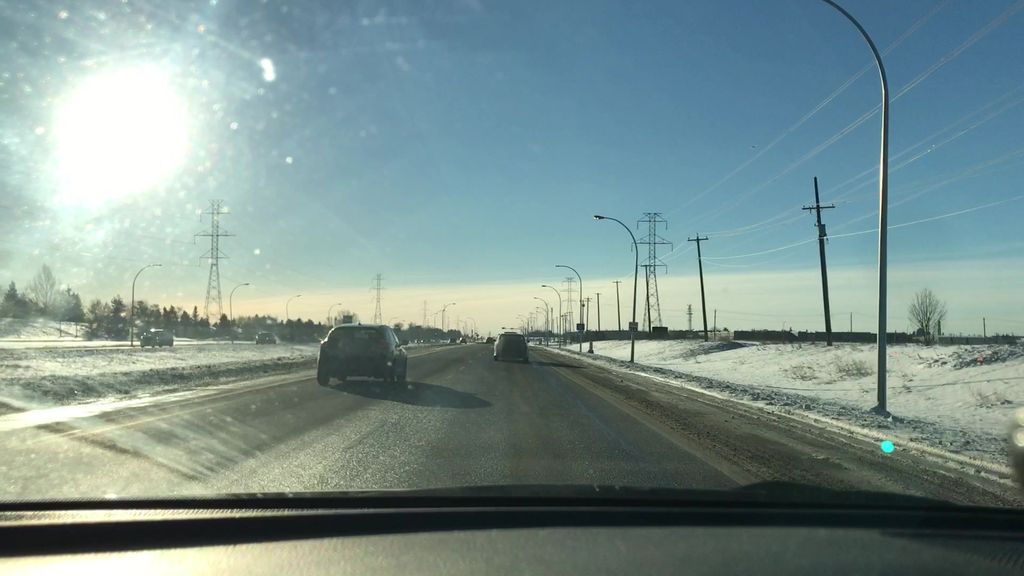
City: edmonton